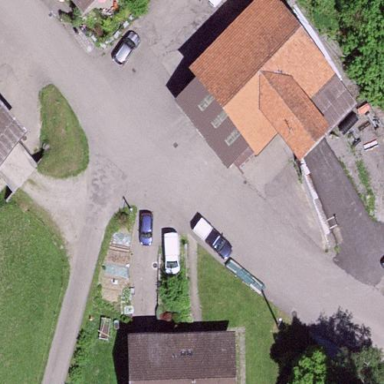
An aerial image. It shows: Farm auxiliary building.